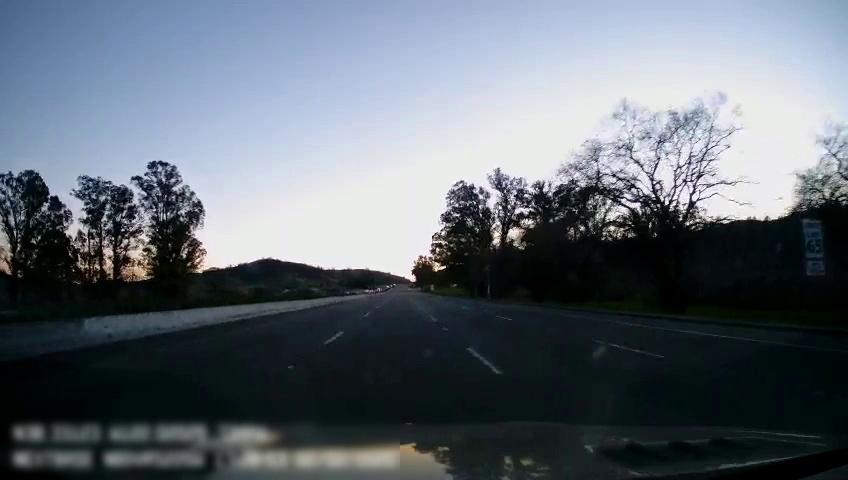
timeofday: Day
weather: Cloudy
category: Drivable Space
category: Lanes | Current Lane
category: Lanes | Current Lane
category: Lanes | Alternate Lane
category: Lanes | Alternate Lane
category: Traffic | Signs